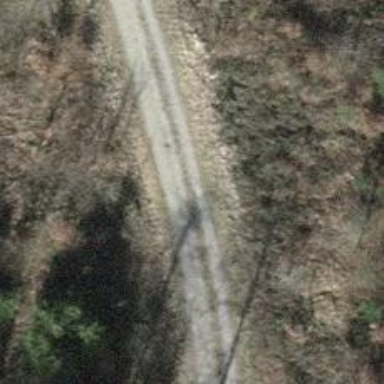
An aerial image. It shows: Compacted grade3 track.